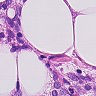
Metastatic tissue present: yes